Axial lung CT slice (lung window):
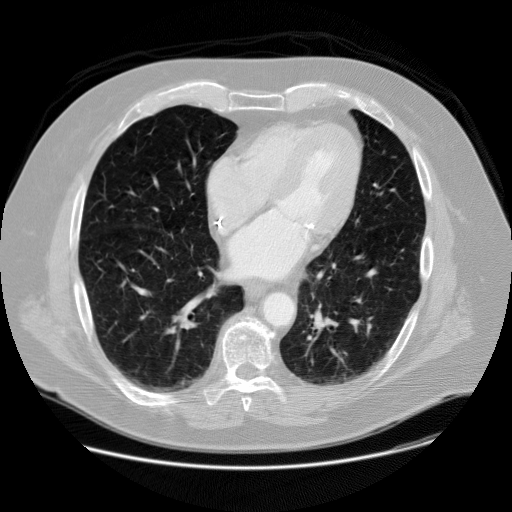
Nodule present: no